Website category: university
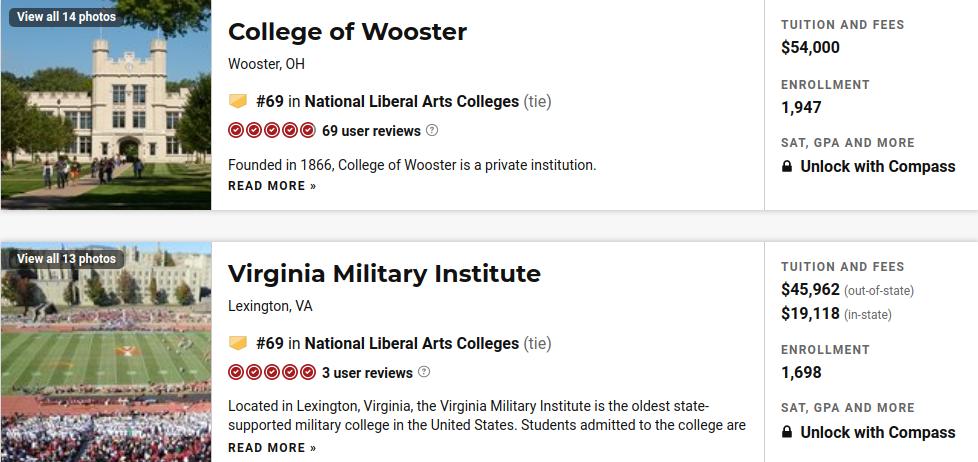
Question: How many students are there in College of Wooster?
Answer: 1,947

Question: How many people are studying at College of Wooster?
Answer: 1,947

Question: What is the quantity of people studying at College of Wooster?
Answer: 1,947

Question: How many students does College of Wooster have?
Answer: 1,947

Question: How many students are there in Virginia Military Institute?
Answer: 1,698

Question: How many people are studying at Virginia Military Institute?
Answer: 1,698

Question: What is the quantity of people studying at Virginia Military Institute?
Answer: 1,698

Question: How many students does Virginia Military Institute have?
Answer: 1,698

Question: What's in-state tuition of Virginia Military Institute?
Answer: $19,118

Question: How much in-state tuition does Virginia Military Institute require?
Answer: $19,118

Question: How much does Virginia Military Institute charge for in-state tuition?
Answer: $19,118

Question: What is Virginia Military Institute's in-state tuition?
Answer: $19,118

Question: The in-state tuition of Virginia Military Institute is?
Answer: $19,118

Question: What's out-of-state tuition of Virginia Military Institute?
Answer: $45,962

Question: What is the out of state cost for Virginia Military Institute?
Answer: $45,962

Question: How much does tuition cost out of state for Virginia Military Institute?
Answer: $45,962

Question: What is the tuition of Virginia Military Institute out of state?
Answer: $45,962

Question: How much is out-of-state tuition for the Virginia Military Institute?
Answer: $45,962

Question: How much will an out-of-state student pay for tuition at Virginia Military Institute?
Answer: $45,962

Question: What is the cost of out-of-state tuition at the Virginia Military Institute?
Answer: $45,962

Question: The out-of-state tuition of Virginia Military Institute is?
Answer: $45,962

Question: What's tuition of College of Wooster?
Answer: $54,000

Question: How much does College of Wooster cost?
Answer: $54,000

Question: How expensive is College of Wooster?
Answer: $54,000

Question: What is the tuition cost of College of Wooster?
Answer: $54,000

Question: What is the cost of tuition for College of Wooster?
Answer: $54,000

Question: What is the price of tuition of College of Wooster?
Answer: $54,000

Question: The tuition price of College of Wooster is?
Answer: $54,000

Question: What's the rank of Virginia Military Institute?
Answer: #69

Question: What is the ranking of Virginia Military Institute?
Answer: #69

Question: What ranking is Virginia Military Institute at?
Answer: #69

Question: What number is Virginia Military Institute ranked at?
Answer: #69

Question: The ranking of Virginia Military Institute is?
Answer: #69

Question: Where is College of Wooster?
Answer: Wooster, OH

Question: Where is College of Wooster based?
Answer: Wooster, OH

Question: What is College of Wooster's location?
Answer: Wooster, OH

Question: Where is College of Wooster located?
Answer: Wooster, OH

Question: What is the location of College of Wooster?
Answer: Wooster, OH

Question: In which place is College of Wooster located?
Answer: Wooster, OH

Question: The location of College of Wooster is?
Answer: Wooster, OH

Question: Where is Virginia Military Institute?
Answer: Lexington, VA

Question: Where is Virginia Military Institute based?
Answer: Lexington, VA

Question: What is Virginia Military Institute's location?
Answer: Lexington, VA

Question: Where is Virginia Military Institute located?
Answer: Lexington, VA

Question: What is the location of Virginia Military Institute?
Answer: Lexington, VA

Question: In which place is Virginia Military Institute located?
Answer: Lexington, VA

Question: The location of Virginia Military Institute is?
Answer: Lexington, VA

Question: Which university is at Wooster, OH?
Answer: College of Wooster

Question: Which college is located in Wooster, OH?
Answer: College of Wooster

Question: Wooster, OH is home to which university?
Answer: College of Wooster

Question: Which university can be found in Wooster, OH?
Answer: College of Wooster

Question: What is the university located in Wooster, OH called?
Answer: College of Wooster

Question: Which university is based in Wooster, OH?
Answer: College of Wooster

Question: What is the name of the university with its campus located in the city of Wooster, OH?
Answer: College of Wooster

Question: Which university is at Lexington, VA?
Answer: Virginia Military Institute

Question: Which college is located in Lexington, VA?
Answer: Virginia Military Institute

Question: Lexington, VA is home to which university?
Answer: Virginia Military Institute

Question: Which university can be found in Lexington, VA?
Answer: Virginia Military Institute

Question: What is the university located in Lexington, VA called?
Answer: Virginia Military Institute

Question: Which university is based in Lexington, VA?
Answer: Virginia Military Institute

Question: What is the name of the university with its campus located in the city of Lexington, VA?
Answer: Virginia Military Institute